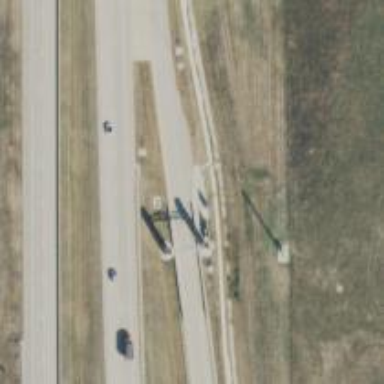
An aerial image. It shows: Toll gantry on the road.